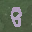
Label: 8